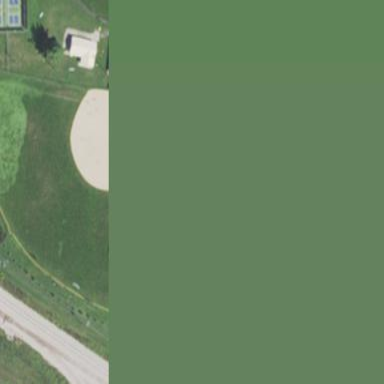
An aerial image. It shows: Softball pitch for baseball.